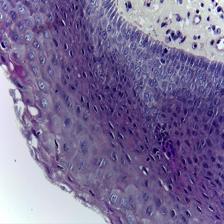
Diagnosis: Normal